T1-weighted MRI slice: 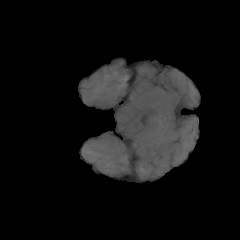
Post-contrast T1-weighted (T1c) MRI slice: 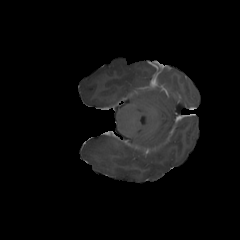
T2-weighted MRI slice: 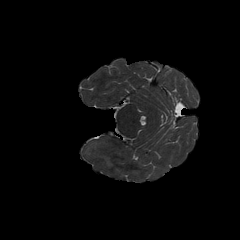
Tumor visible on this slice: yes